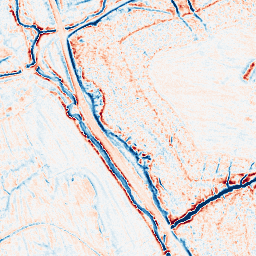
Category: edge_preserving
Decomposition family: anisotropic_diffusion
Decomposition parameters: iterations: 20
kappa: 100
gamma: 0.1
Upsampling method: quadratic
Upsampling parameters: scale: 2
Upsampling scale: 2